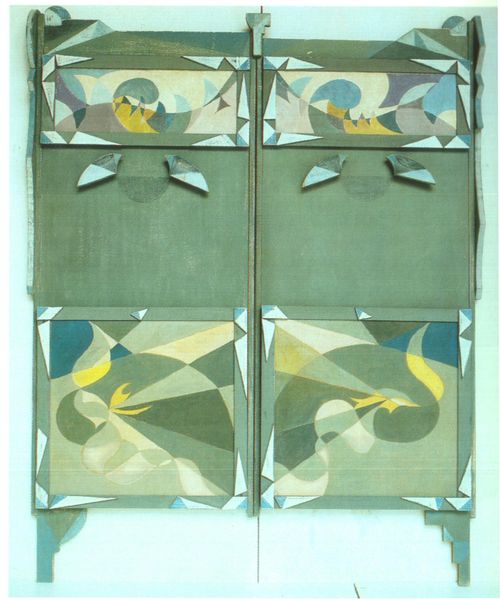
Titel: Attaccapanni
Künstler: Giacomo Balla
Standort: Roma
Institution: (Privatsammlung)
Schlagwörter: blau, dunkel, meer, schatten, wasser, gelb, grün, kubismus, hell, holz, pastell, weiss, zeichnung, beige, möbel, sonne, henkel, beine, füße, wellen, schrank, türen, abstrakt, modern, formen, sturm, verkleidung, bemalt, foto, griff, eckig, nach 1900, form, entwurf, kollage, kasten, griffe, schubladen, schranktüren, mint, illusion, dreiecke, art deco, möbelstück, geometrie, amorph, verzierungen, schubläden, vertäfelung, baine, böe, sperrholz, auflagen, bamalung, schraktüren, sturm böe, zweitürer